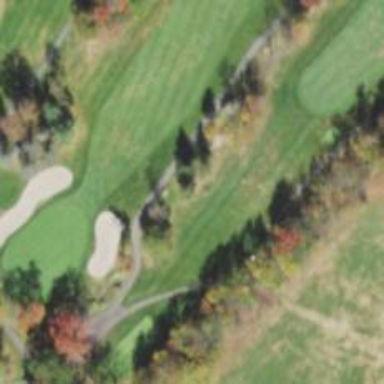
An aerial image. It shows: Golf tee.